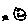
Label: moon